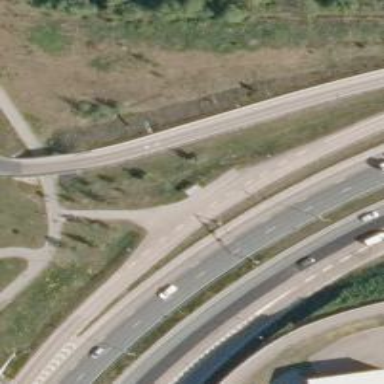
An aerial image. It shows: Trunk link highway with asphalt surface.